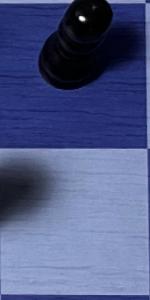
Label: Empty